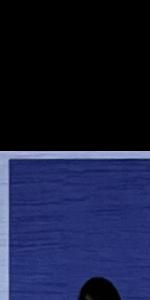
Label: Empty